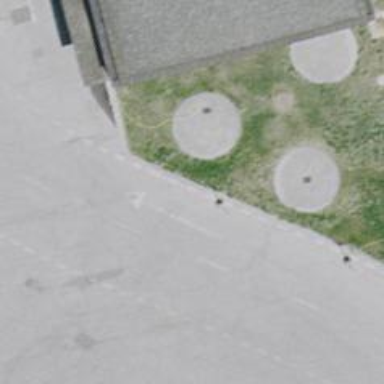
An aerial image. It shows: Picnic table located in leisure land area.